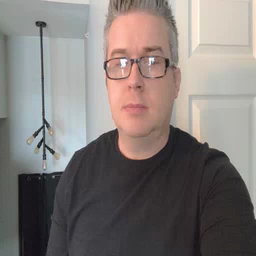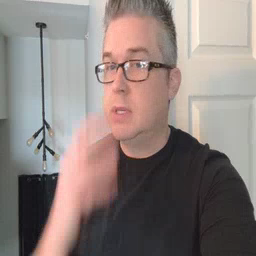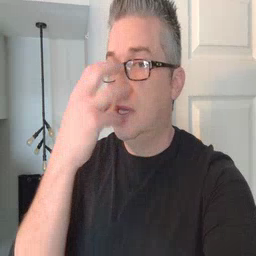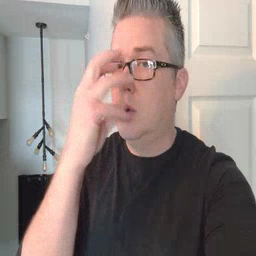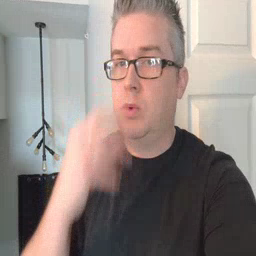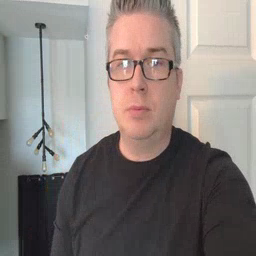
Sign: clown